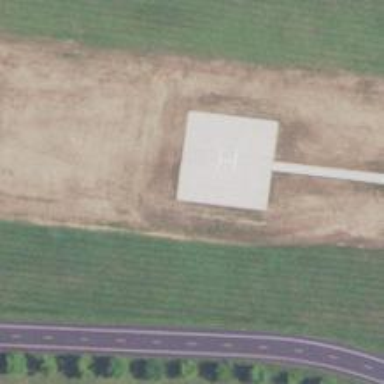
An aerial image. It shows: Image of helipad at airport.